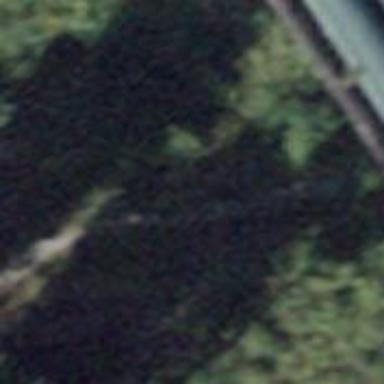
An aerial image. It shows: Path going through tunnel.